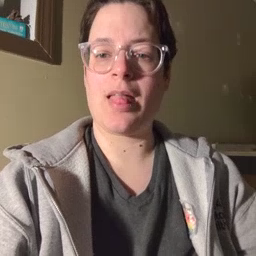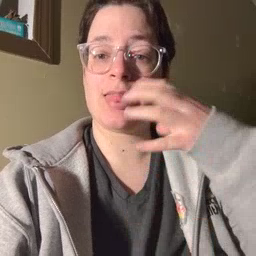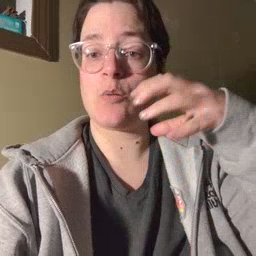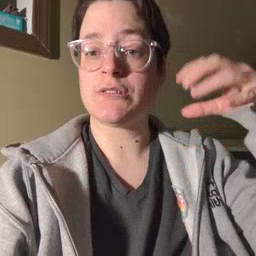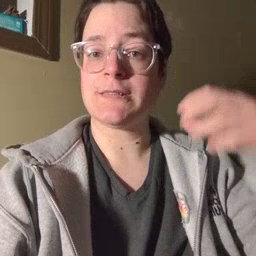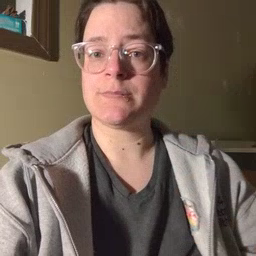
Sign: cloud